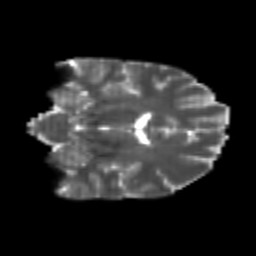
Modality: T2w
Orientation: coronal
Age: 24
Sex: female
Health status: healthy
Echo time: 0.074 s